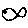
Label: fish